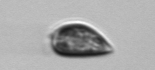
Label: Prorocentrum_triestinum